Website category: jobs
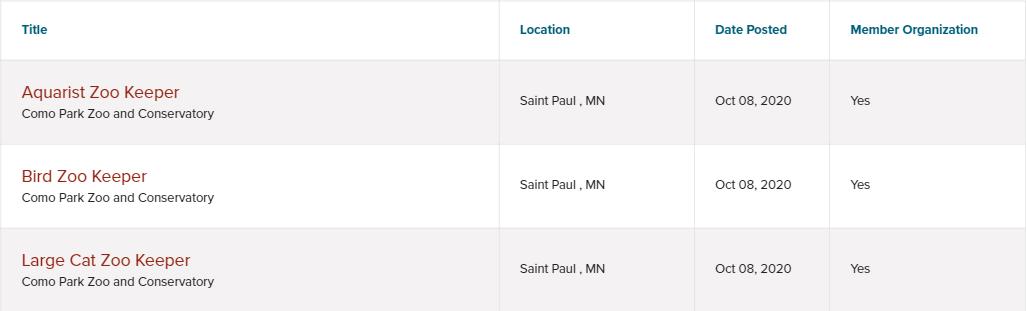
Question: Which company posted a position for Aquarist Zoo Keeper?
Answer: Como Park Zoo and Conservatory

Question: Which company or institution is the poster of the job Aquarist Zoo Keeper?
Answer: Como Park Zoo and Conservatory

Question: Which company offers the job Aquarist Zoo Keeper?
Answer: Como Park Zoo and Conservatory

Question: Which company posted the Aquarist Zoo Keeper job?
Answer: Como Park Zoo and Conservatory

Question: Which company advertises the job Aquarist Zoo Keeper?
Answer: Como Park Zoo and Conservatory

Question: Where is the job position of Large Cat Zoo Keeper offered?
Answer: Saint Paul , MN

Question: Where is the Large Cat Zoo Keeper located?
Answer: Saint Paul , MN

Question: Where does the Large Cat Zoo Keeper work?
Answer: Saint Paul , MN

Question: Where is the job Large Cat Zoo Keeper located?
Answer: Saint Paul , MN

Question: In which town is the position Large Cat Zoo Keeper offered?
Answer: Saint Paul , MN

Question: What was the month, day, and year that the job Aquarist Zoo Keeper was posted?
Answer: Oct 08, 2020

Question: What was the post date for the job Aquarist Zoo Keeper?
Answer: Oct 08, 2020

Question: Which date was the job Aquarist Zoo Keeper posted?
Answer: Oct 08, 2020

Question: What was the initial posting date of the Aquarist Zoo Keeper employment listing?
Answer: Oct 08, 2020

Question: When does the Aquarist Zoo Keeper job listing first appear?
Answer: Oct 08, 2020

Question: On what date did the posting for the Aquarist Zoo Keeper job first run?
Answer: Oct 08, 2020